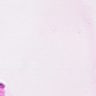
Metastatic tissue present: no